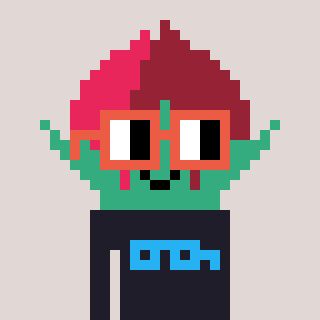
a pixel art character with square orange glasses, a rosebud-shaped head and a grayscale-colored body on a warm background